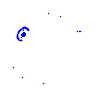
Particle: kaon